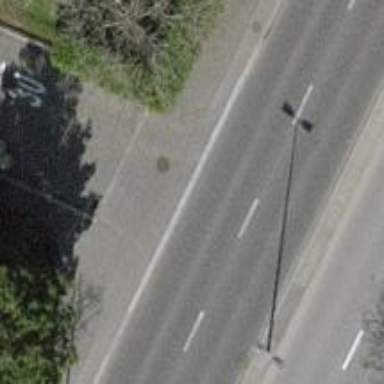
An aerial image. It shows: Unmarked road crossing.